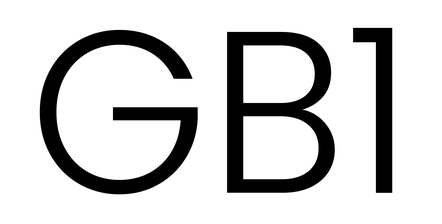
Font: Poppins-Light